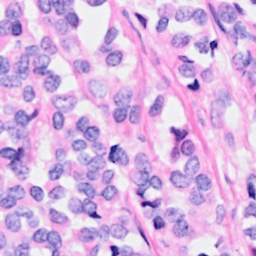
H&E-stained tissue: Breast